Field crop: maize
Growth stage: 2
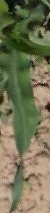
Species: maize